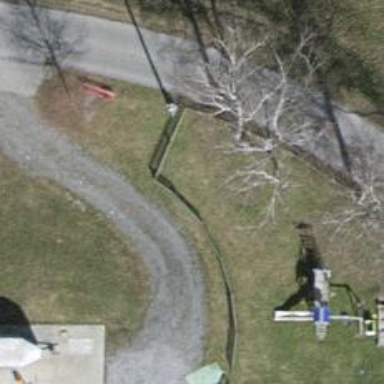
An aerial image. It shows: Bench.